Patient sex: M
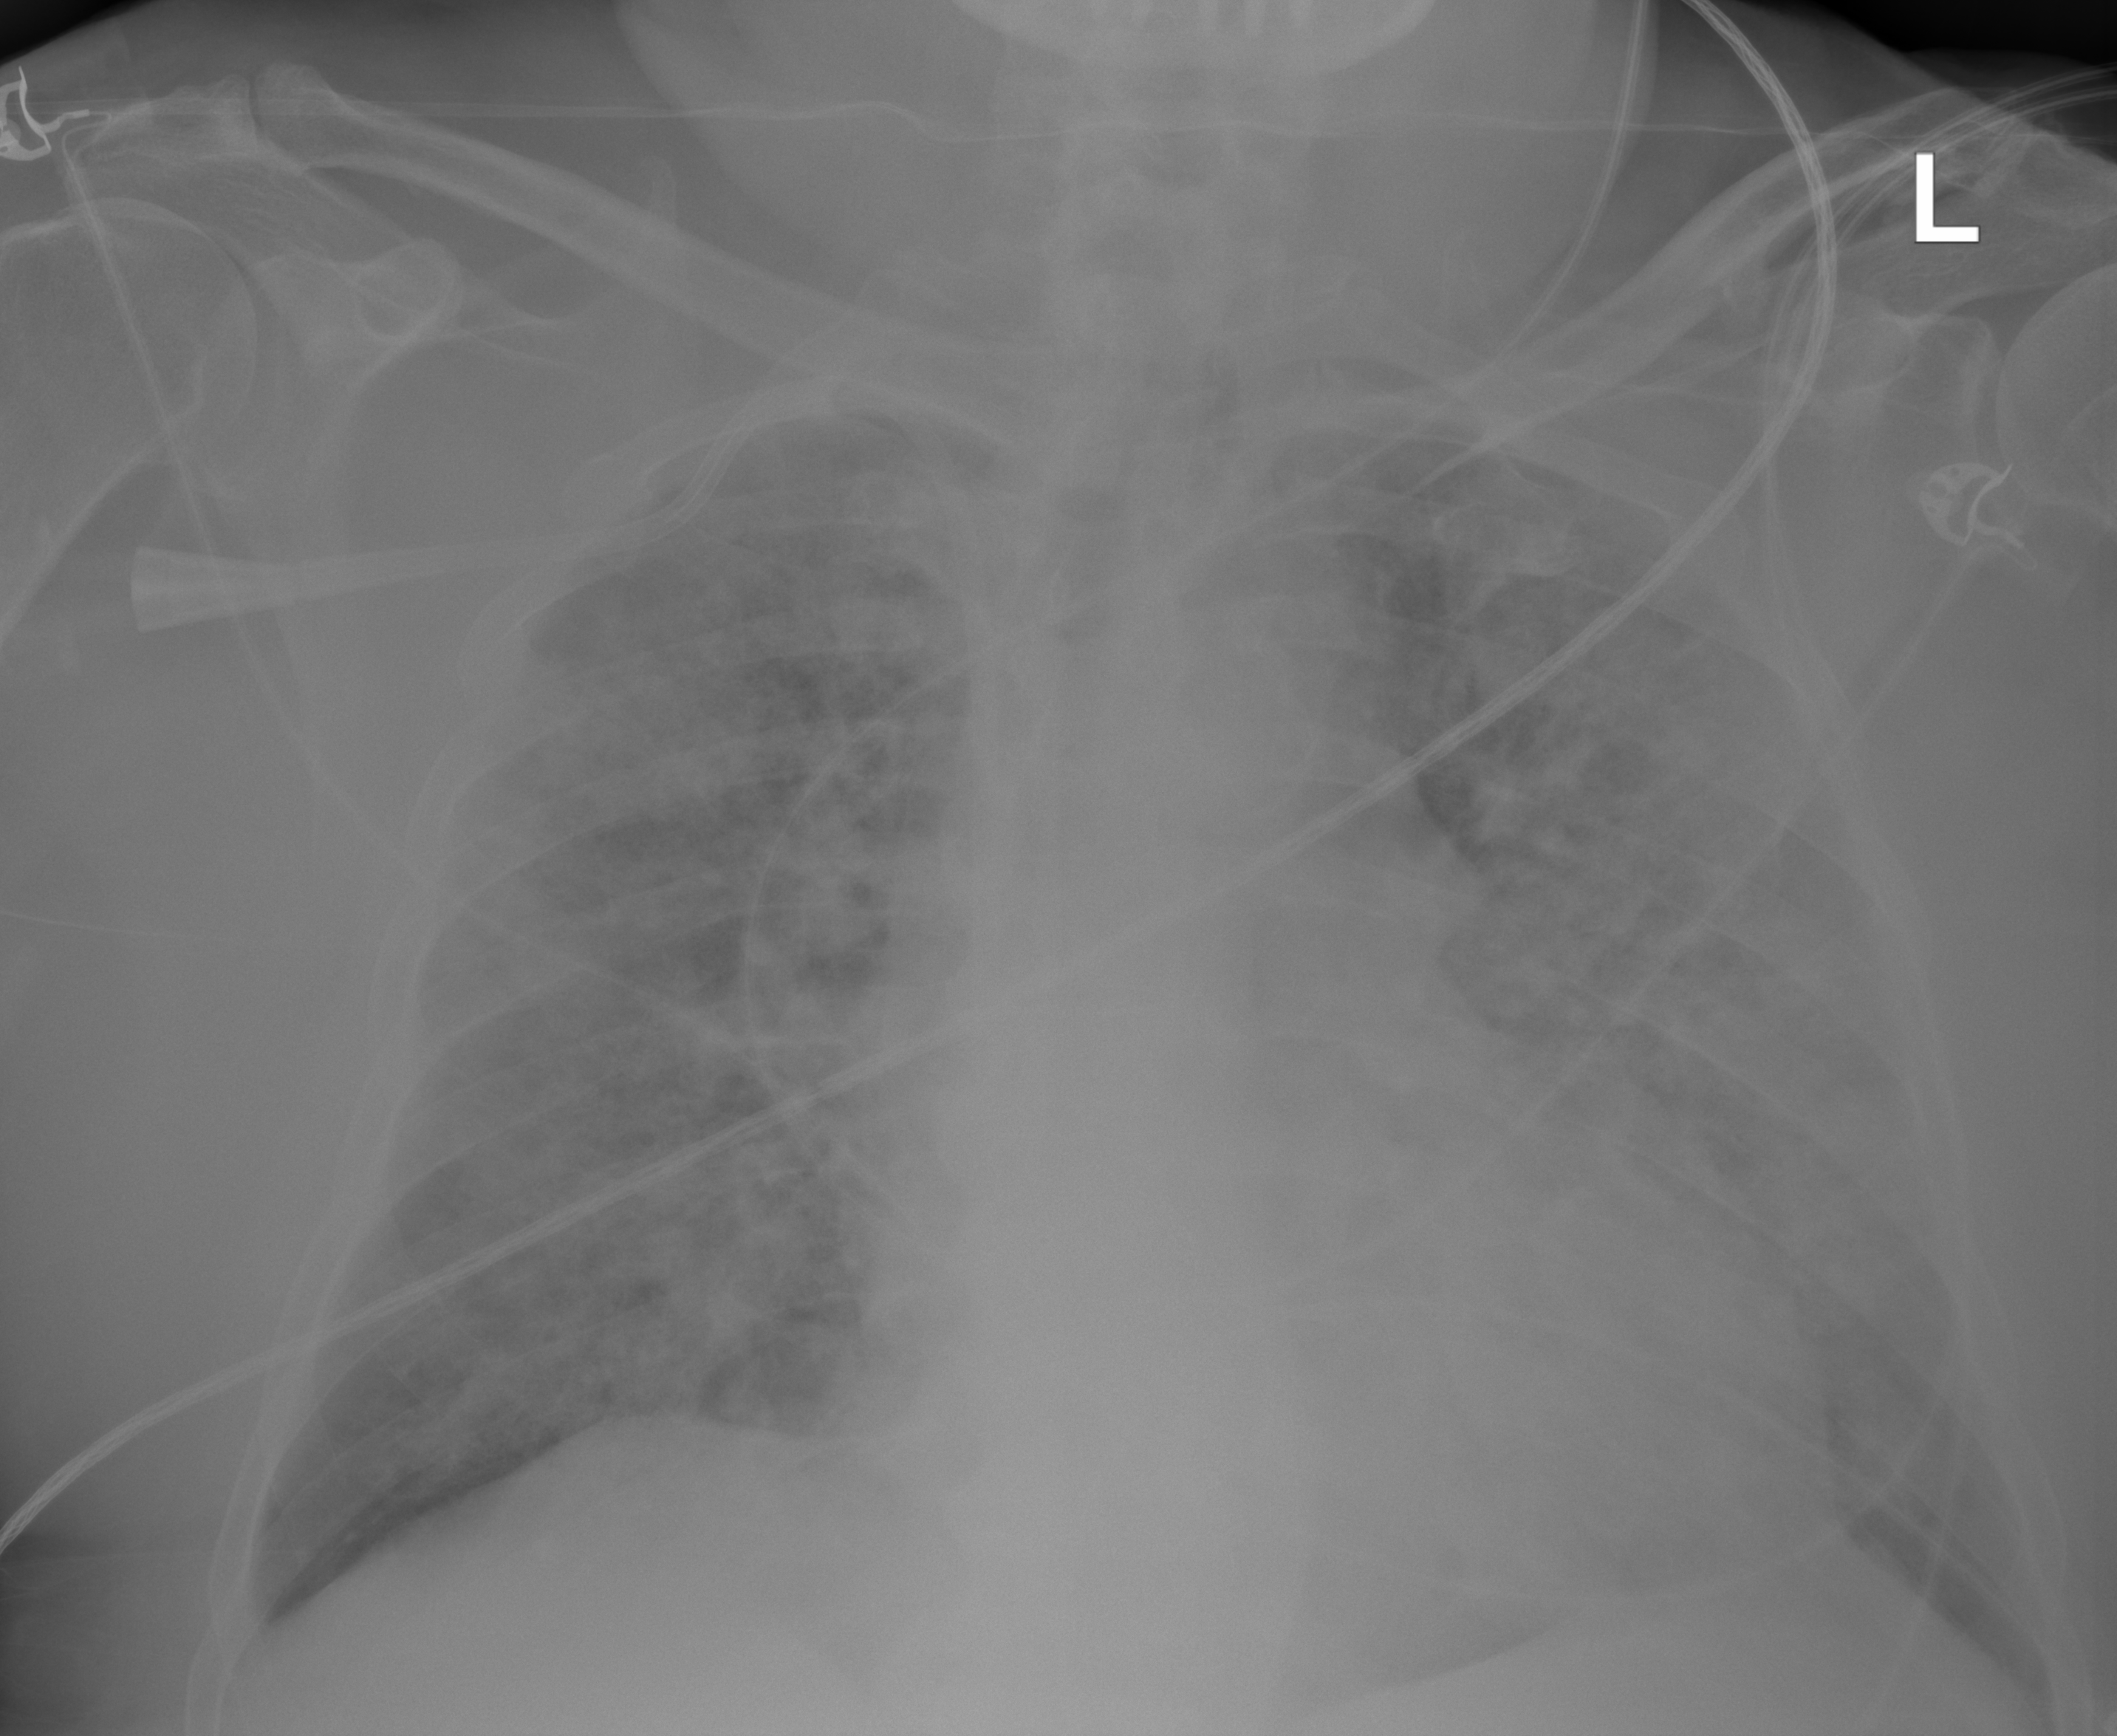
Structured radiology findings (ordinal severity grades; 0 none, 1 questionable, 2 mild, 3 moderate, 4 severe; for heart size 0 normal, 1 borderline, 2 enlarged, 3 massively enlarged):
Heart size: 0
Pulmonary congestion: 0
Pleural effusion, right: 0
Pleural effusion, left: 0
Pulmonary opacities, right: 3
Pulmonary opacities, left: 4
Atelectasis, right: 2
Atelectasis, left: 2